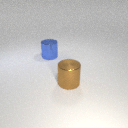
large brown metal cylinder in front of large blue metal cylinder